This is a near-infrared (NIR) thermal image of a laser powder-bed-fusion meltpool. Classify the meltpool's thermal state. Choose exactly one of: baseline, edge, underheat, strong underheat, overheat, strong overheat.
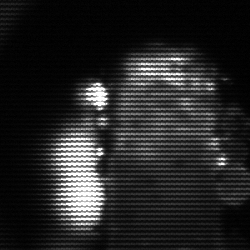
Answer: strong underheat